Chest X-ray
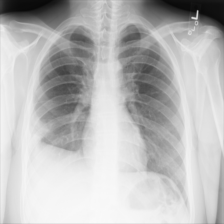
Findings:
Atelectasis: negative
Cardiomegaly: negative
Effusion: negative
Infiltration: negative
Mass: negative
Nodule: negative
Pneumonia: negative
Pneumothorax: negative
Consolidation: negative
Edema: negative
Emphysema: negative
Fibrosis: negative
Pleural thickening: negative
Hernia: negative